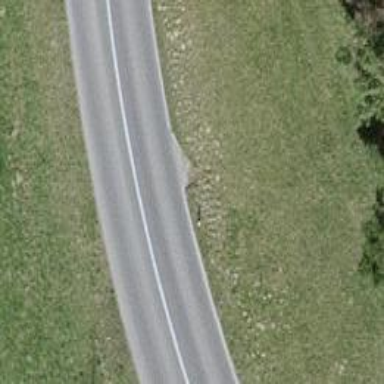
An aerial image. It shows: Tertiary road.